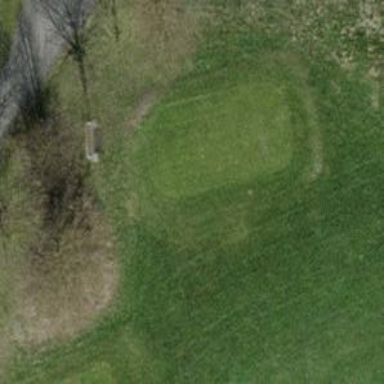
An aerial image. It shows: Golf tee on grassy land.